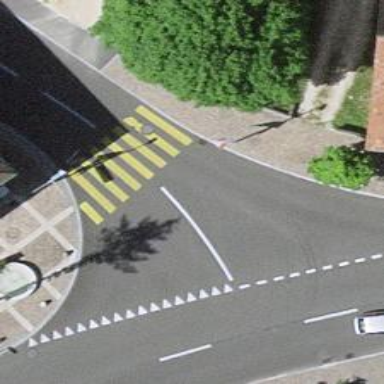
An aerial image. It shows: Uncontrolled zebra crossing on the road.